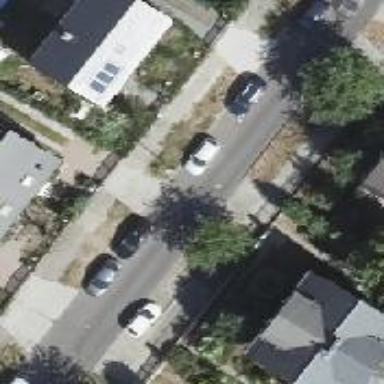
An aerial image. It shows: Residential road with asphalt surface and sidewalks on both sides.